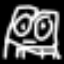
Label: frog